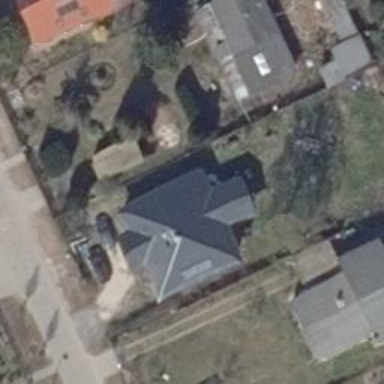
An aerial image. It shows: Hipped roof house.